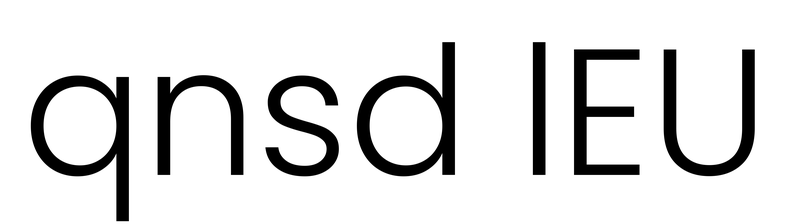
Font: Poppins-Light